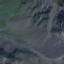
Land use / land cover: HerbaceousVegetation